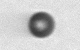
Label: bead